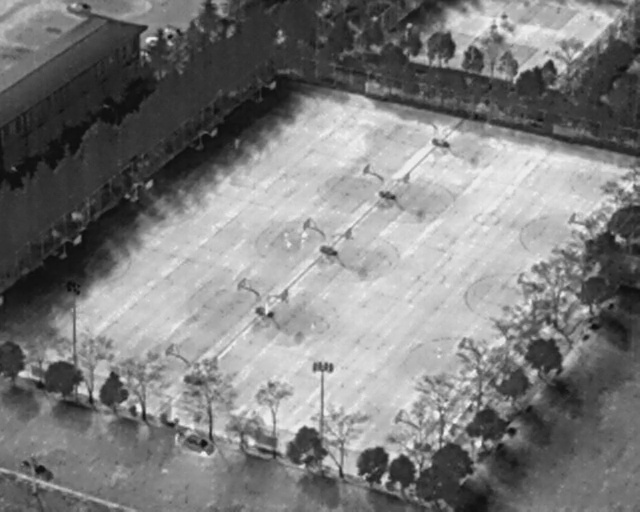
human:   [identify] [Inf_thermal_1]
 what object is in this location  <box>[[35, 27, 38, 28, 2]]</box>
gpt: <ref>1 small person at the top</ref>